Question: Running a Tomcat 6 Server. On clicking option, I get the following options -

The option to in no more shown. Not to update JSPs, I have restart the server.
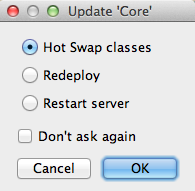
Answer: You need to deploy artifact, after this you can choose "Update resources" or "Update classes and resources" option.